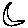
Label: moon